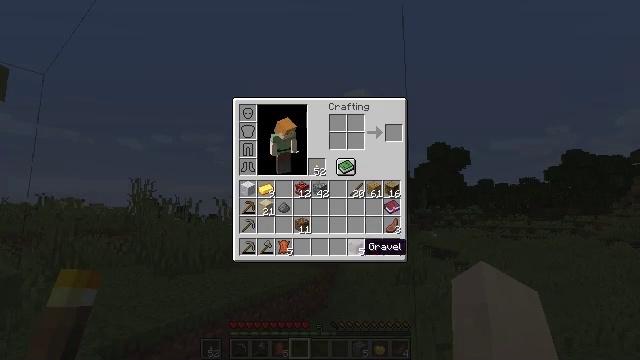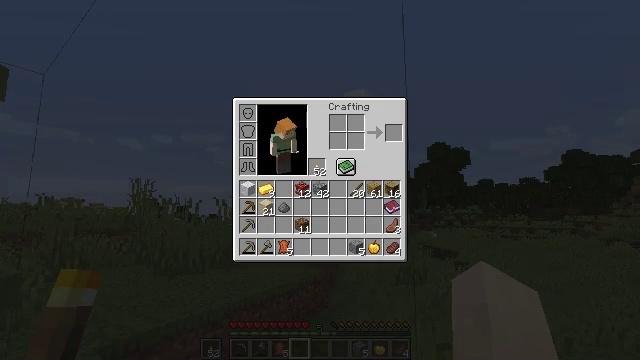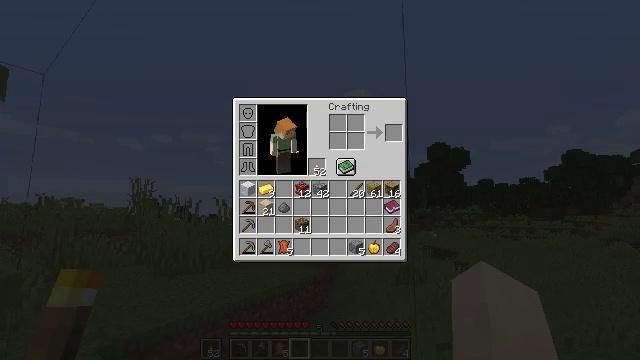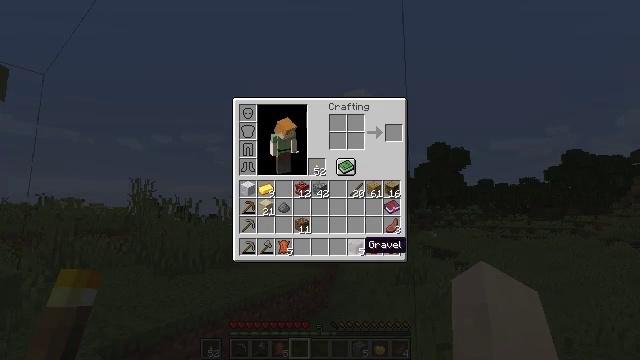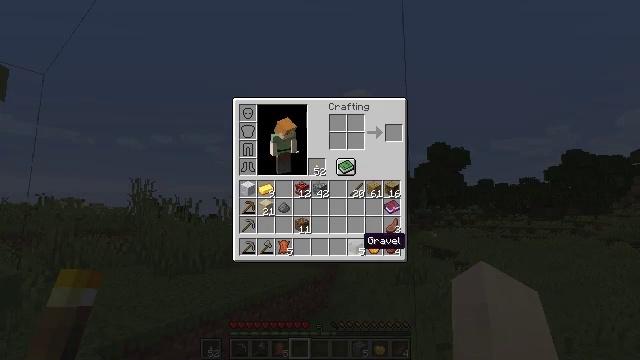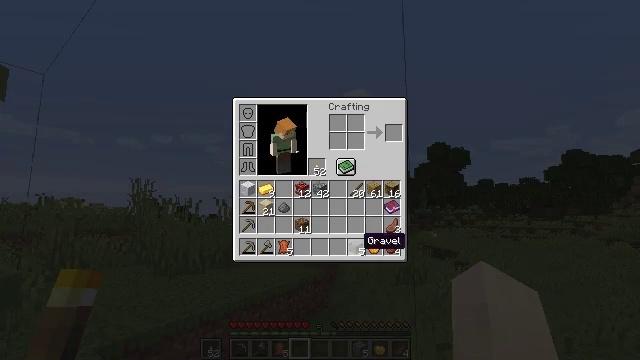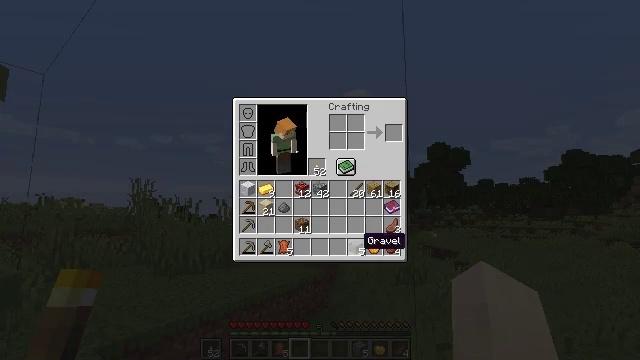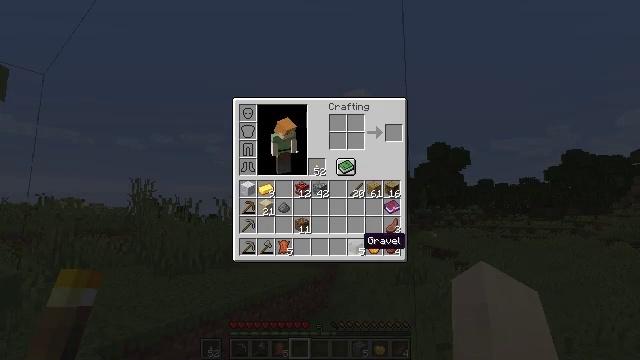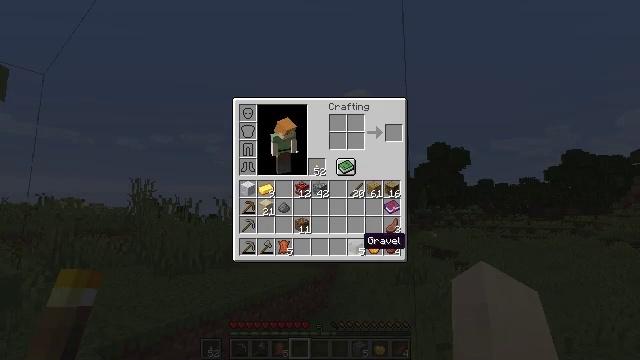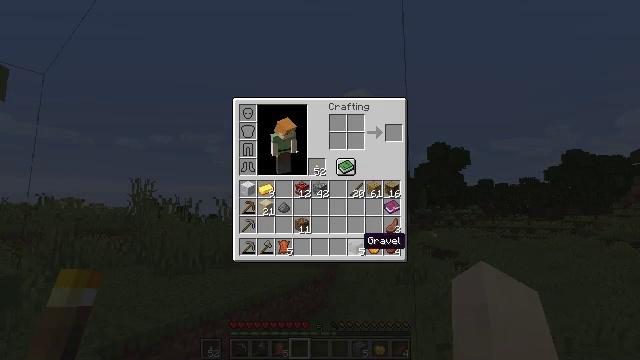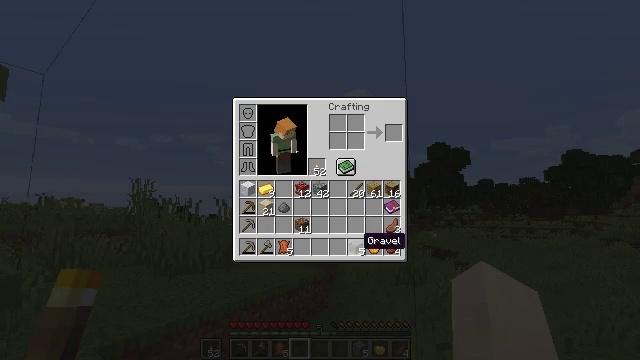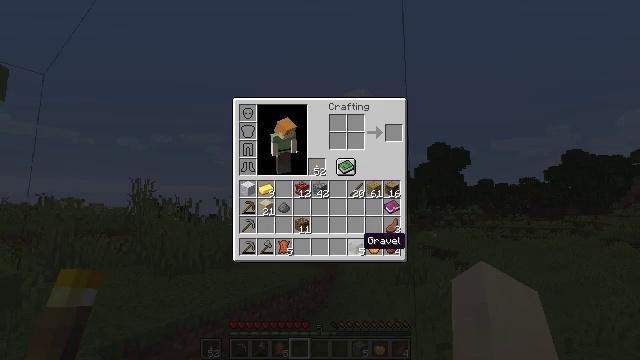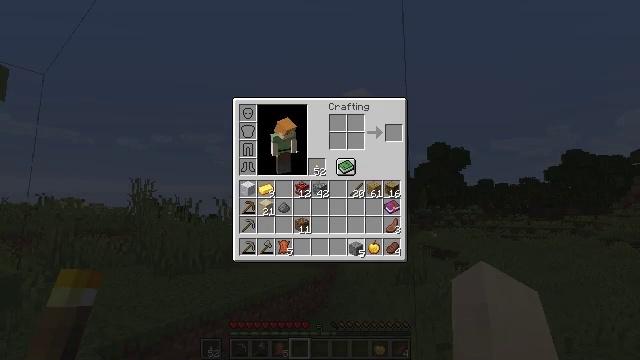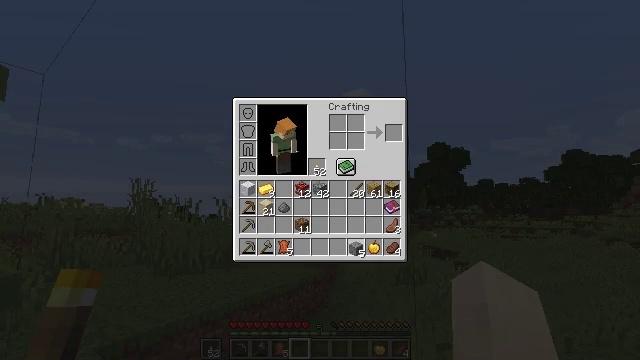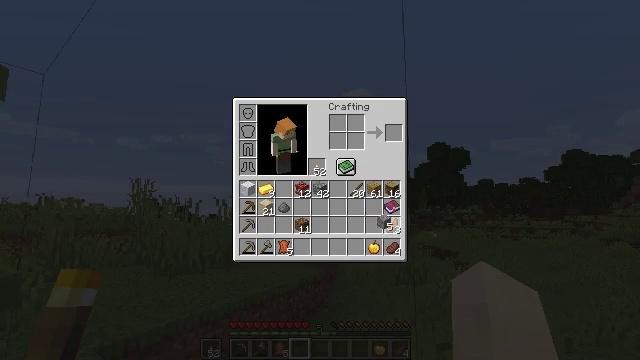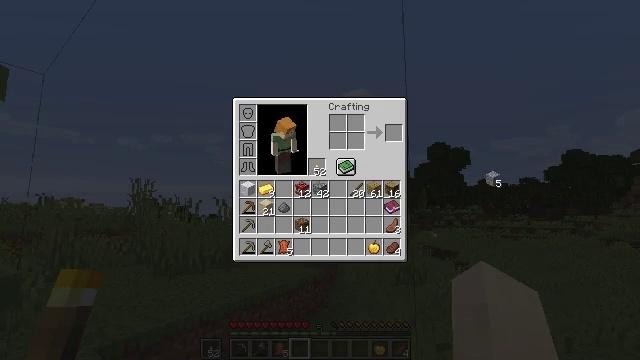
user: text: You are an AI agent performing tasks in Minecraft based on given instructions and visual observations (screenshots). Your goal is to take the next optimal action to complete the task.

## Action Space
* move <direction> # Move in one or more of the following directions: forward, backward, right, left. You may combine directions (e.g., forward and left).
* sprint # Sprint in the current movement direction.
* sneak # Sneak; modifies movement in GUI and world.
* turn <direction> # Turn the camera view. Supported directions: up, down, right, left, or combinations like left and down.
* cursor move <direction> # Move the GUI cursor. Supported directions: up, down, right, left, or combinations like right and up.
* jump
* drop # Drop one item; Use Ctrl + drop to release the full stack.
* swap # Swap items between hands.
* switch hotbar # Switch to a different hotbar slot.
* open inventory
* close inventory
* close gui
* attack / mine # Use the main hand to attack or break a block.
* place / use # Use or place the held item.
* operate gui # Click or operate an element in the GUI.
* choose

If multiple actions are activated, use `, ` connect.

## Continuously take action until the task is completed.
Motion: motion action
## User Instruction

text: Remove gravel from the inventory.
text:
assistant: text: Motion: no_op
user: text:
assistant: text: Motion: no_op
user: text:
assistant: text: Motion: no_op
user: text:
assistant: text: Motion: no_op
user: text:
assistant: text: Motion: no_op
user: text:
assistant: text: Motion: no_op
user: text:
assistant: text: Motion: no_op
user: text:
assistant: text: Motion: no_op
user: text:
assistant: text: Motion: no_op
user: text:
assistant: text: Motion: no_op
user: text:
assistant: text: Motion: no_op
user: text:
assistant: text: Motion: operate gui
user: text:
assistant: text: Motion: operate gui
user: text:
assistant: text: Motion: cursor move right and up
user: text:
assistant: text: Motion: cursor move right and up
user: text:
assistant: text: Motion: cursor move right and up
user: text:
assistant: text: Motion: no_op
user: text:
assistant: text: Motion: operate gui
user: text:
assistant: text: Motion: operate gui
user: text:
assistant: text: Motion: no_op
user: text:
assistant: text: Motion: cursor move left
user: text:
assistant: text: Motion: cursor move left and down
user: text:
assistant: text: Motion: cursor move left and down
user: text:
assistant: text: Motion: cursor move left
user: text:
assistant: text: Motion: no_op